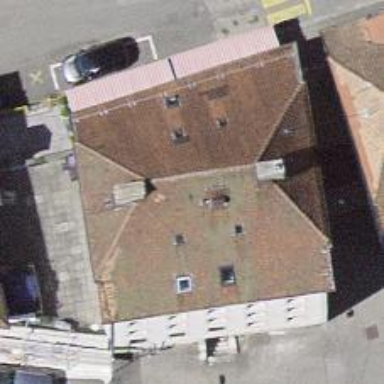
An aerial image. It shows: Restaurant.